Field crop: maize
Growth stage: 2
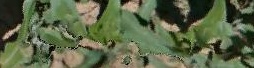
Species: maize